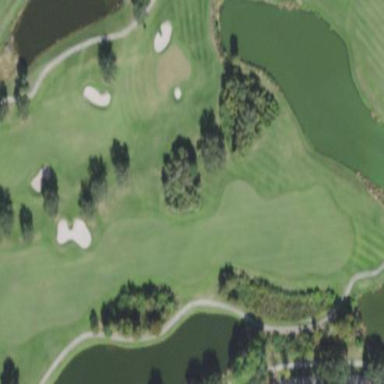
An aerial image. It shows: Picturesque scene of golf course with lateral water hazard.